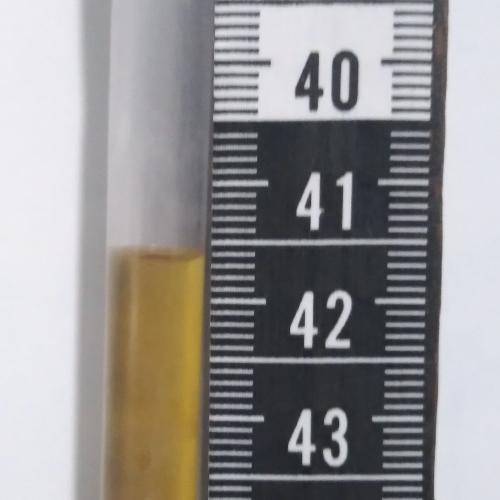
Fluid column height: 41.6 cm